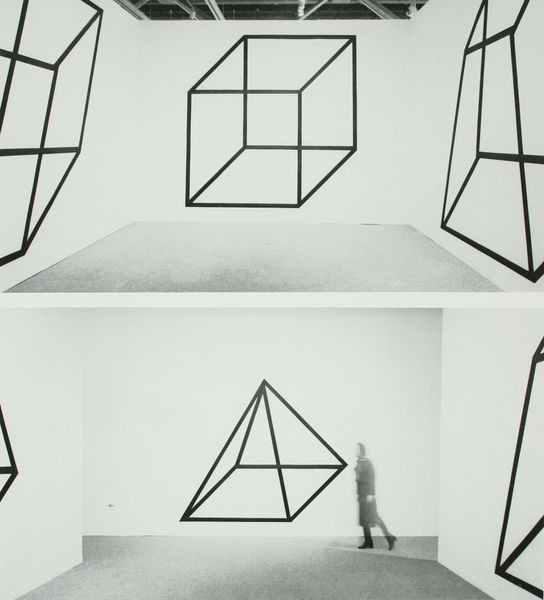
Titel: Installation Centre George Pompidou, Paris - Three inch (7.5 cm) wide outlines of five isometric figures drawn in India ink
Künstler: Sol Lewitt
Standort: Bergeyk
Institution: Privatsammlung
Schlagwörter: körper, mann, schatten, dreieck, menschen, grau, raum, schwarz, weiss, mensch, spitze, boden, decke, perspektive, zuschauer, flächen, linien, besucher, oben, unten, wände, schwarzweiss, seite, kollage, würfel, ecken, quadrate, seiten, quader, museum, pyramide, sol, kanten, geometrie, lewitt, netz, installation, zweidimensional, kubus, prisma